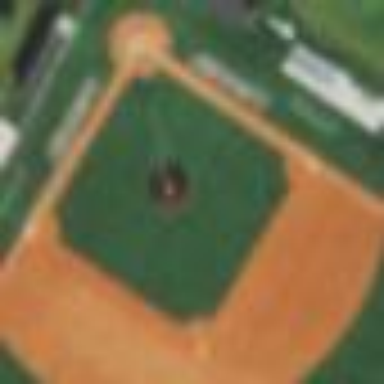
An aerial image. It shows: Baseball pitch for leisure and sports activities.